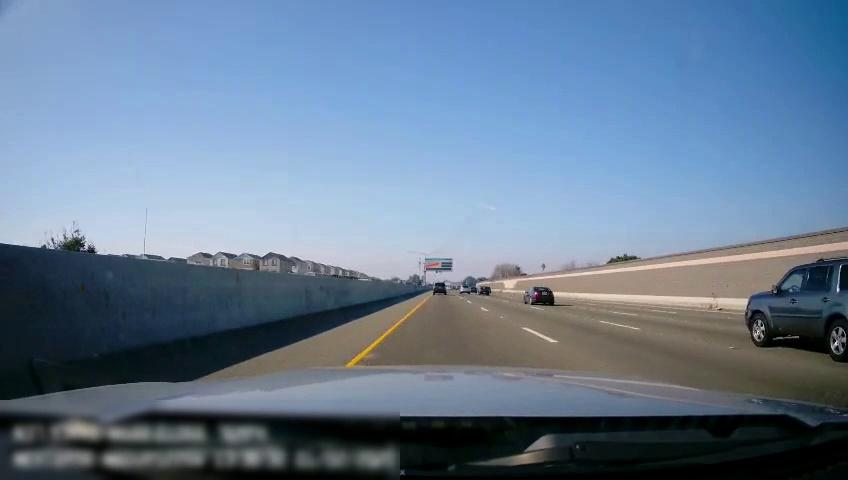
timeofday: Day
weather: Sunny
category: Drivable Space
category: Vehicles | SUV
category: Vehicles | SUV
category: Vehicles | Car
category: Vehicles | Bus
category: Vehicles | Car
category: Lanes | Current Lane
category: Lanes | Current Lane
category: Lanes | Alternate Lane
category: Lanes | Alternate Lane
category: Lanes | Alternate Lane
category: Lanes | Opposite Lane